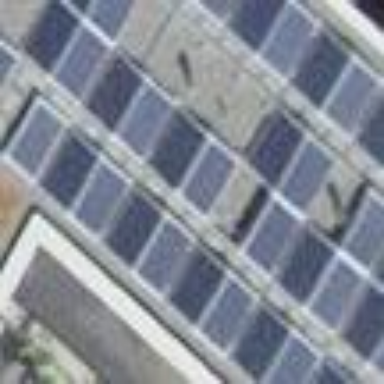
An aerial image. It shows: Solar power generator.